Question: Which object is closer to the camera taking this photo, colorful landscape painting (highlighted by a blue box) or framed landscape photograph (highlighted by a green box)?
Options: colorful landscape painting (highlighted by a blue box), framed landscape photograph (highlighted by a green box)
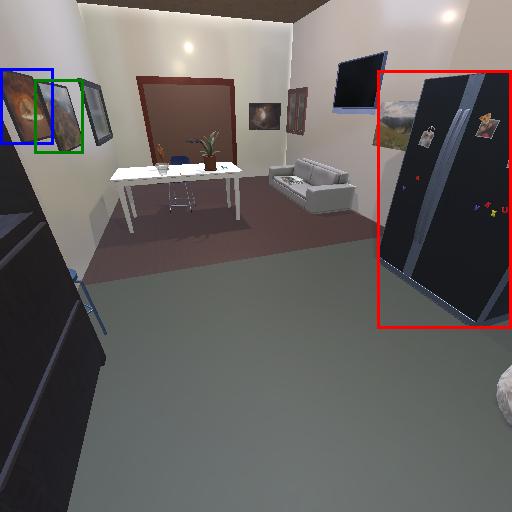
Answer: colorful landscape painting (highlighted by a blue box)